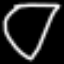
Label: diamond